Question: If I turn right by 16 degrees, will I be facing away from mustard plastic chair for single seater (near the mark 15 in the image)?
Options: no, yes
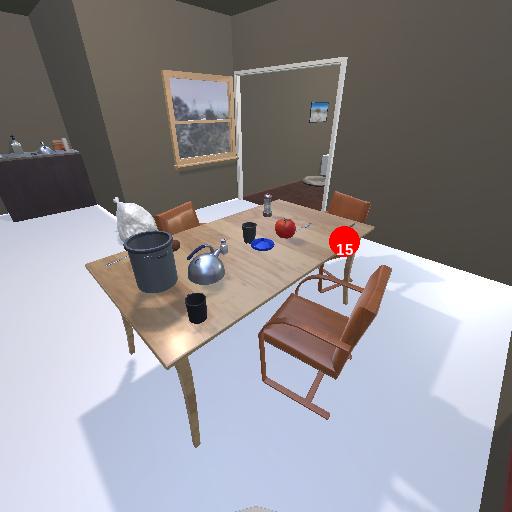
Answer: no